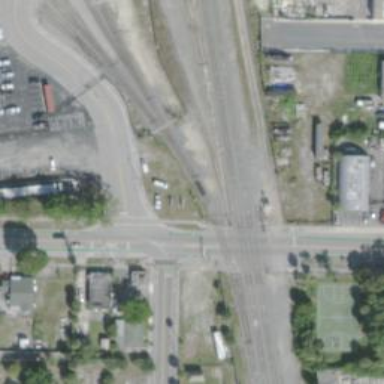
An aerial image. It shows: Crossing for the railway.